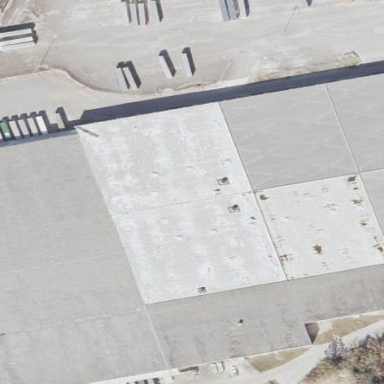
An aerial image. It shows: Industrial building.